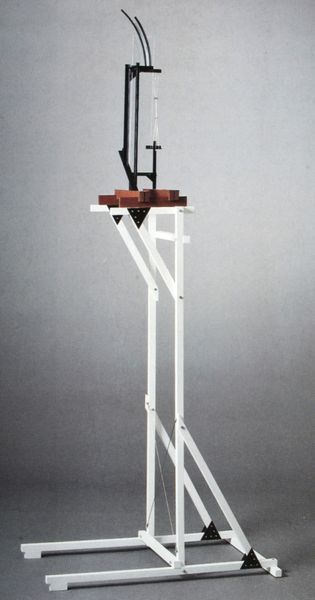
Titel: Raumkonstruktion KPS 51 N XI
Künstler: Georgij Stenberg
Standort: Köln
Institution: Galerie Gmurzynska
Schlagwörter: schatten, weiß, dreieck, braun, grau, holz, licht, schwarz, tisch, rot, sockel, skulptur, moderne, abstrakt, modern, wagen, metall, balken, gestell, plastik, model, foto, gerüst, stangen, eckig, pult, photo, konstruktion, ständer, fäden, objekt, streben, schrauben, installation, spritze, konstruktivismus, aufbau, winkel, querbalken, statik, ready made, kostruktion, stehtisch, 1950, abstrakte figur, 20. jh, aufsteller, baöken, gestell objekt